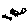
Label: cat